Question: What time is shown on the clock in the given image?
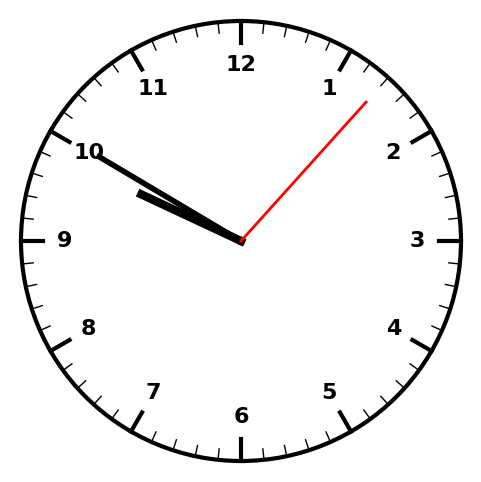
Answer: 09:50:07